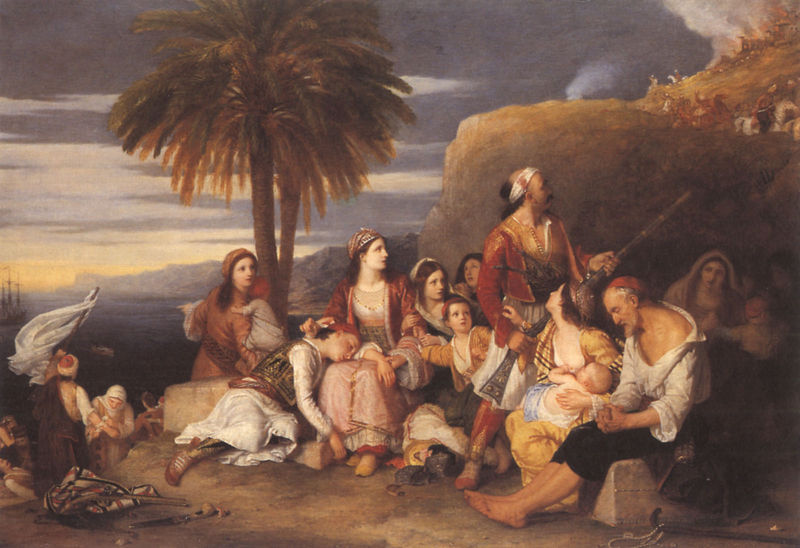
Titel: Griechische Flüchtlinge
Künstler: Sir Charles Lock Eastlake
Institution: Athen, Benaki Museum
Schlagwörter: baum, berg, feuer, gruppe, kampf, mann, meer, frauen, bunt, schmuck, haus, alt, messer, horizont, genre, kinder, pferde, schiff, flagge, gebirge, baby, brand, palme, zigeuner, waffe, gewehr, altes testament, horizint, landschatfsmalerei